Question: I have a VS2010 Vb.net program that creates a Word 2007 file.
My Normal.dot file is customised to give me a new Tab with Buttons in that do specific things via VBA in the Normal.dot program when those Buttons are pressed.
This all works fine, however, I now want to add some functionality whereas as soon as the new Word document is created, it edits a Task in Outlook.
I have edited the 2 "This Document" Procedures and you can see my Normal.Dot file in the attached Screenshot.

When I run my VB.Net program to create a brand new Word 2007 document, the program does NOT stop on either of the message boxes, it just continues and opens the Word document as before, my code is below, what am I doing wrong ?!?
'''
'Open or Create Word document for Editing
myNewsLetter = myFolder + myLeague + "News" + mySession + ".doc"
If File.Exists(myNewsLetter) Then
'do nothing
Else
myTemplate = myTempFolder + "NL Skeleton.doc"
File.Copy(myTemplate, myNewsLetter)
Create_Blank_Newsletter()
End If
'Open Word Newsletter, or switch to it if it's already open
Dim myFileOpen As Boolean
myFileOpen = IsFileOpen(myNewsLetter)
If myFileOpen = False Then
MSDoc = MSWord.Documents.Open(myNewsLetter)
End If
MSWord.WindowState = Word.WdWindowState.wdWindowStateNormal
MSWord.Visible = True
MSWord.ActiveDocument.Bookmarks("\StartOfDoc").Select()
'''
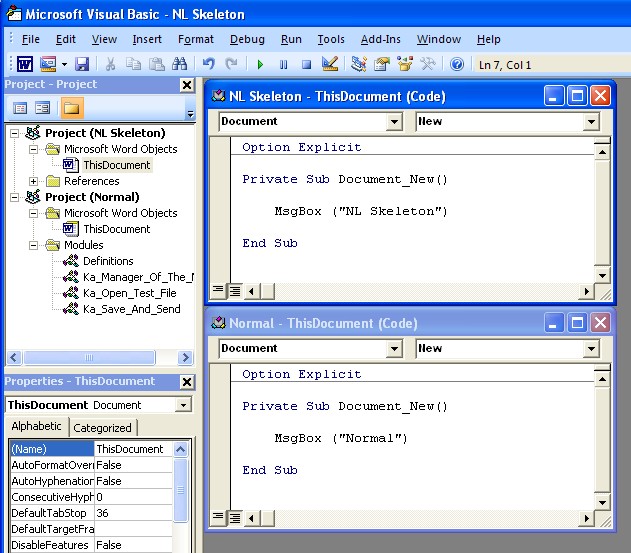
Answer: OK, sorted this, the full discussion can be found here ... <URL>
Basically, I'm not creating a NEW document, I am creating a new document via a Copy and then opening that existing document !!!